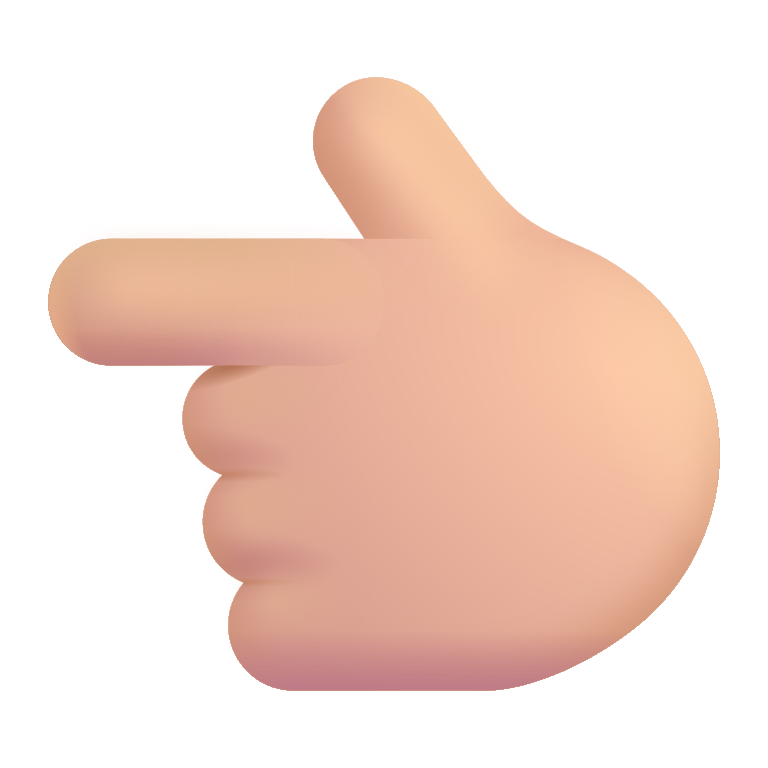
backhand index pointing left color  light